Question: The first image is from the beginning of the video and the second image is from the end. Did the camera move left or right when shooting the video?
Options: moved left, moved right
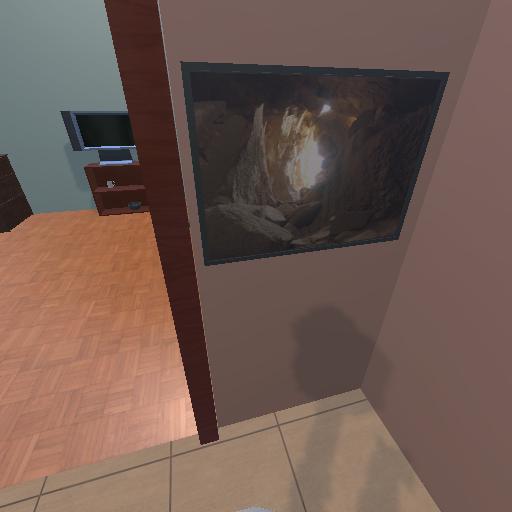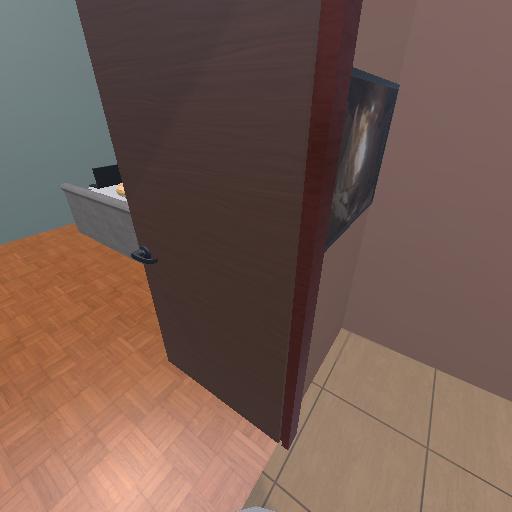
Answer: moved left